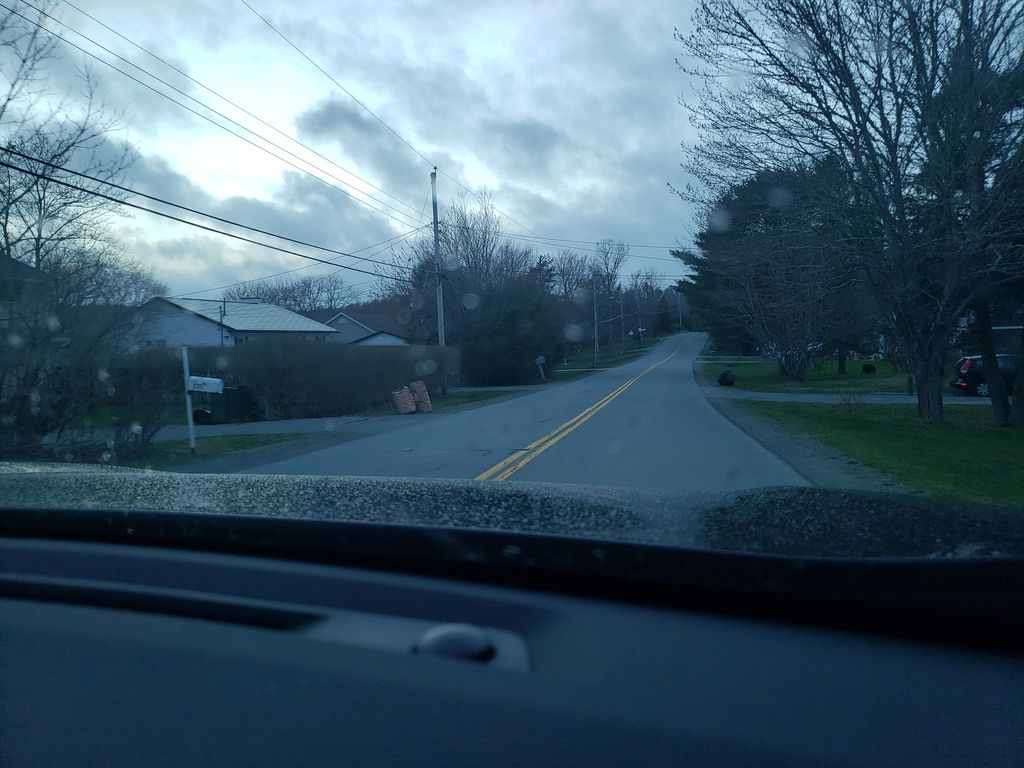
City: halifax